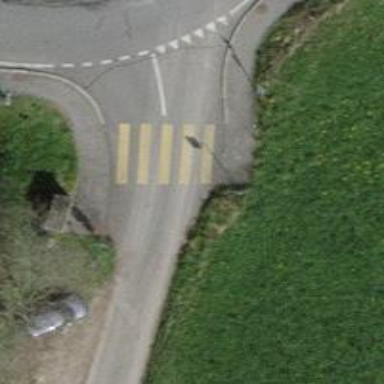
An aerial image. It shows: Zebra crossing on the road.